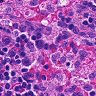
Metastatic tissue present: no